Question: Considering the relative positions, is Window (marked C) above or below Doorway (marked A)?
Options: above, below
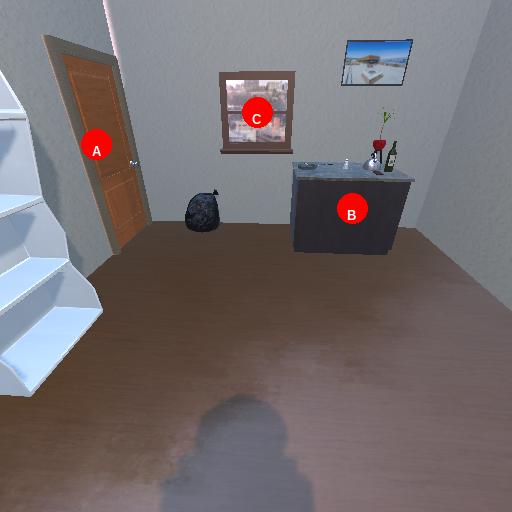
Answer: above